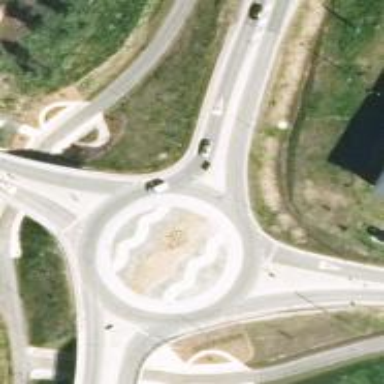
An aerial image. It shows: Circular junction with asphalt surface on trunk highway.